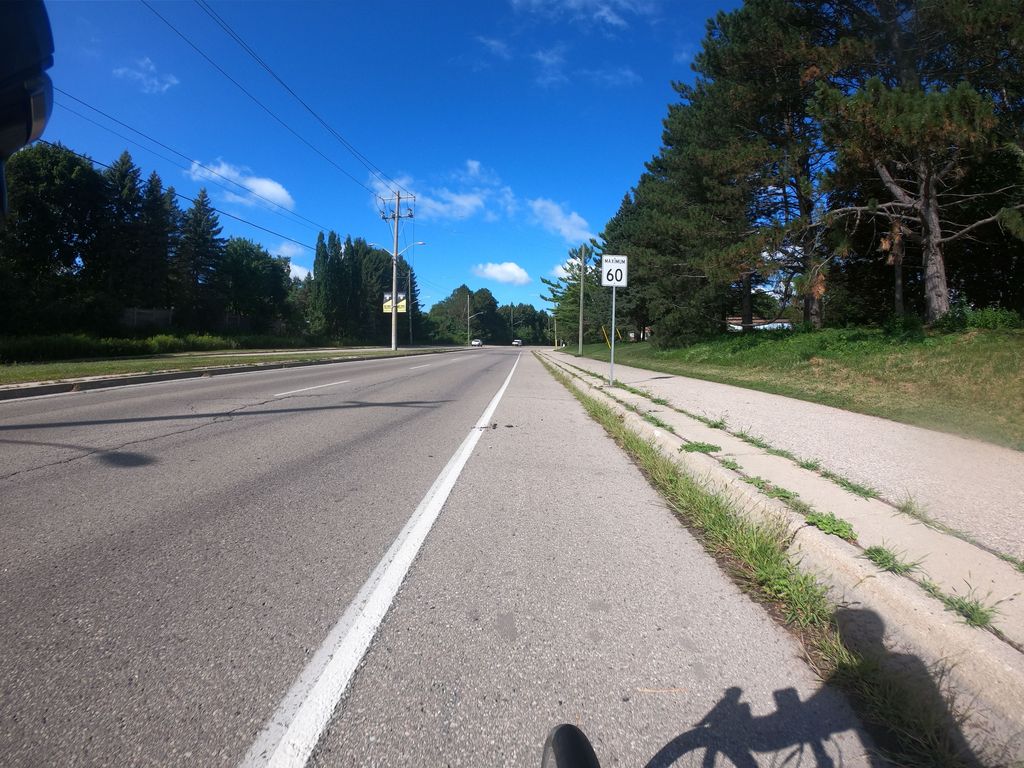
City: kitchener-waterloo